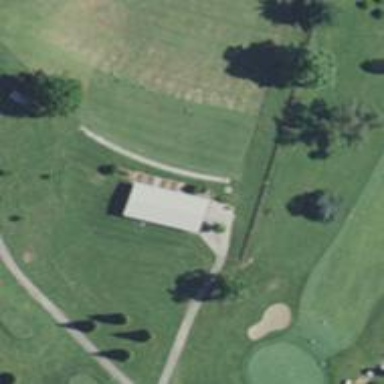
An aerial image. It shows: Driving range for golf practice.